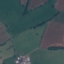
Label: Pasture